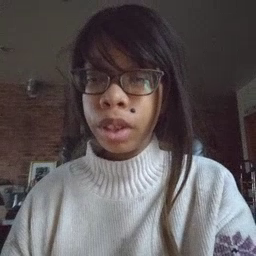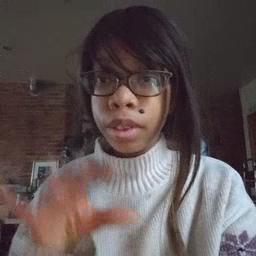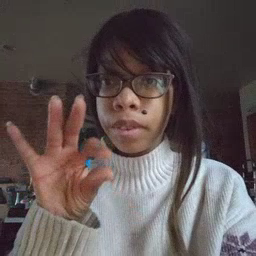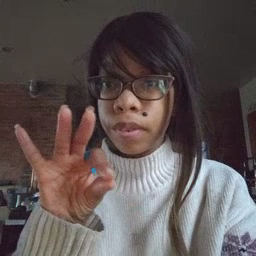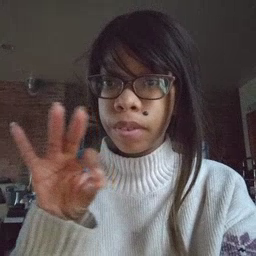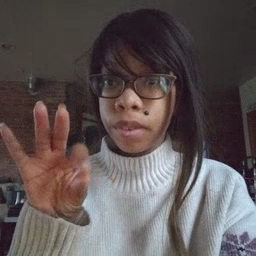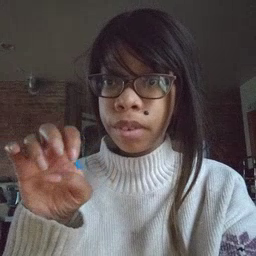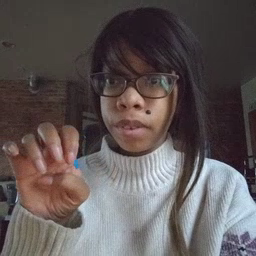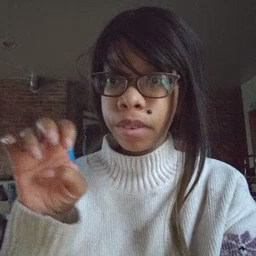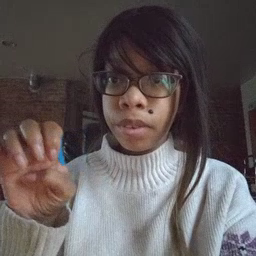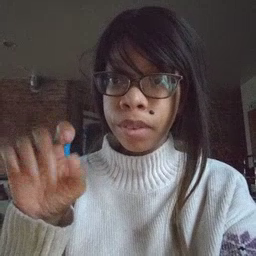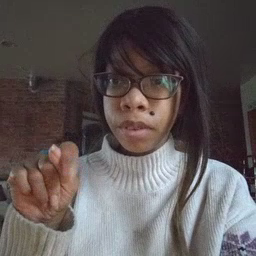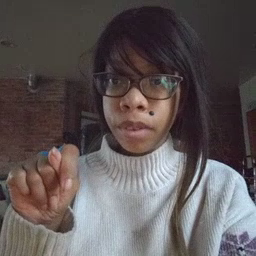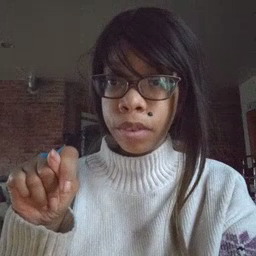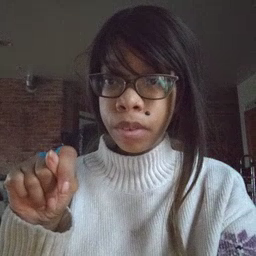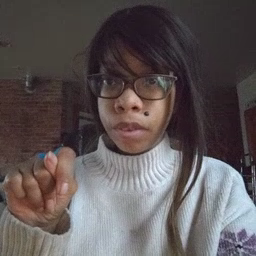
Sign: feet